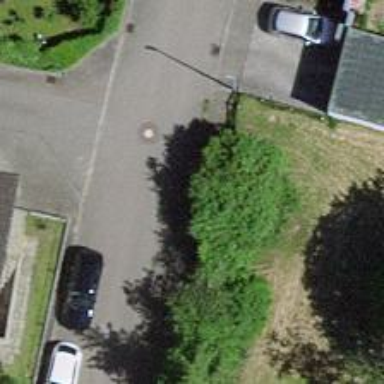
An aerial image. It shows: Paved residential road.